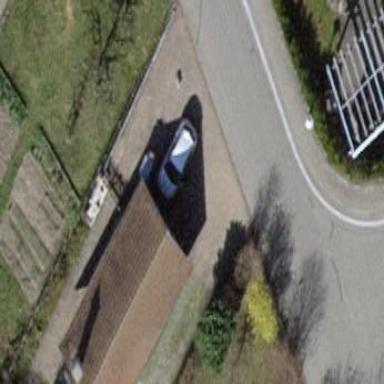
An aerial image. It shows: Shed.